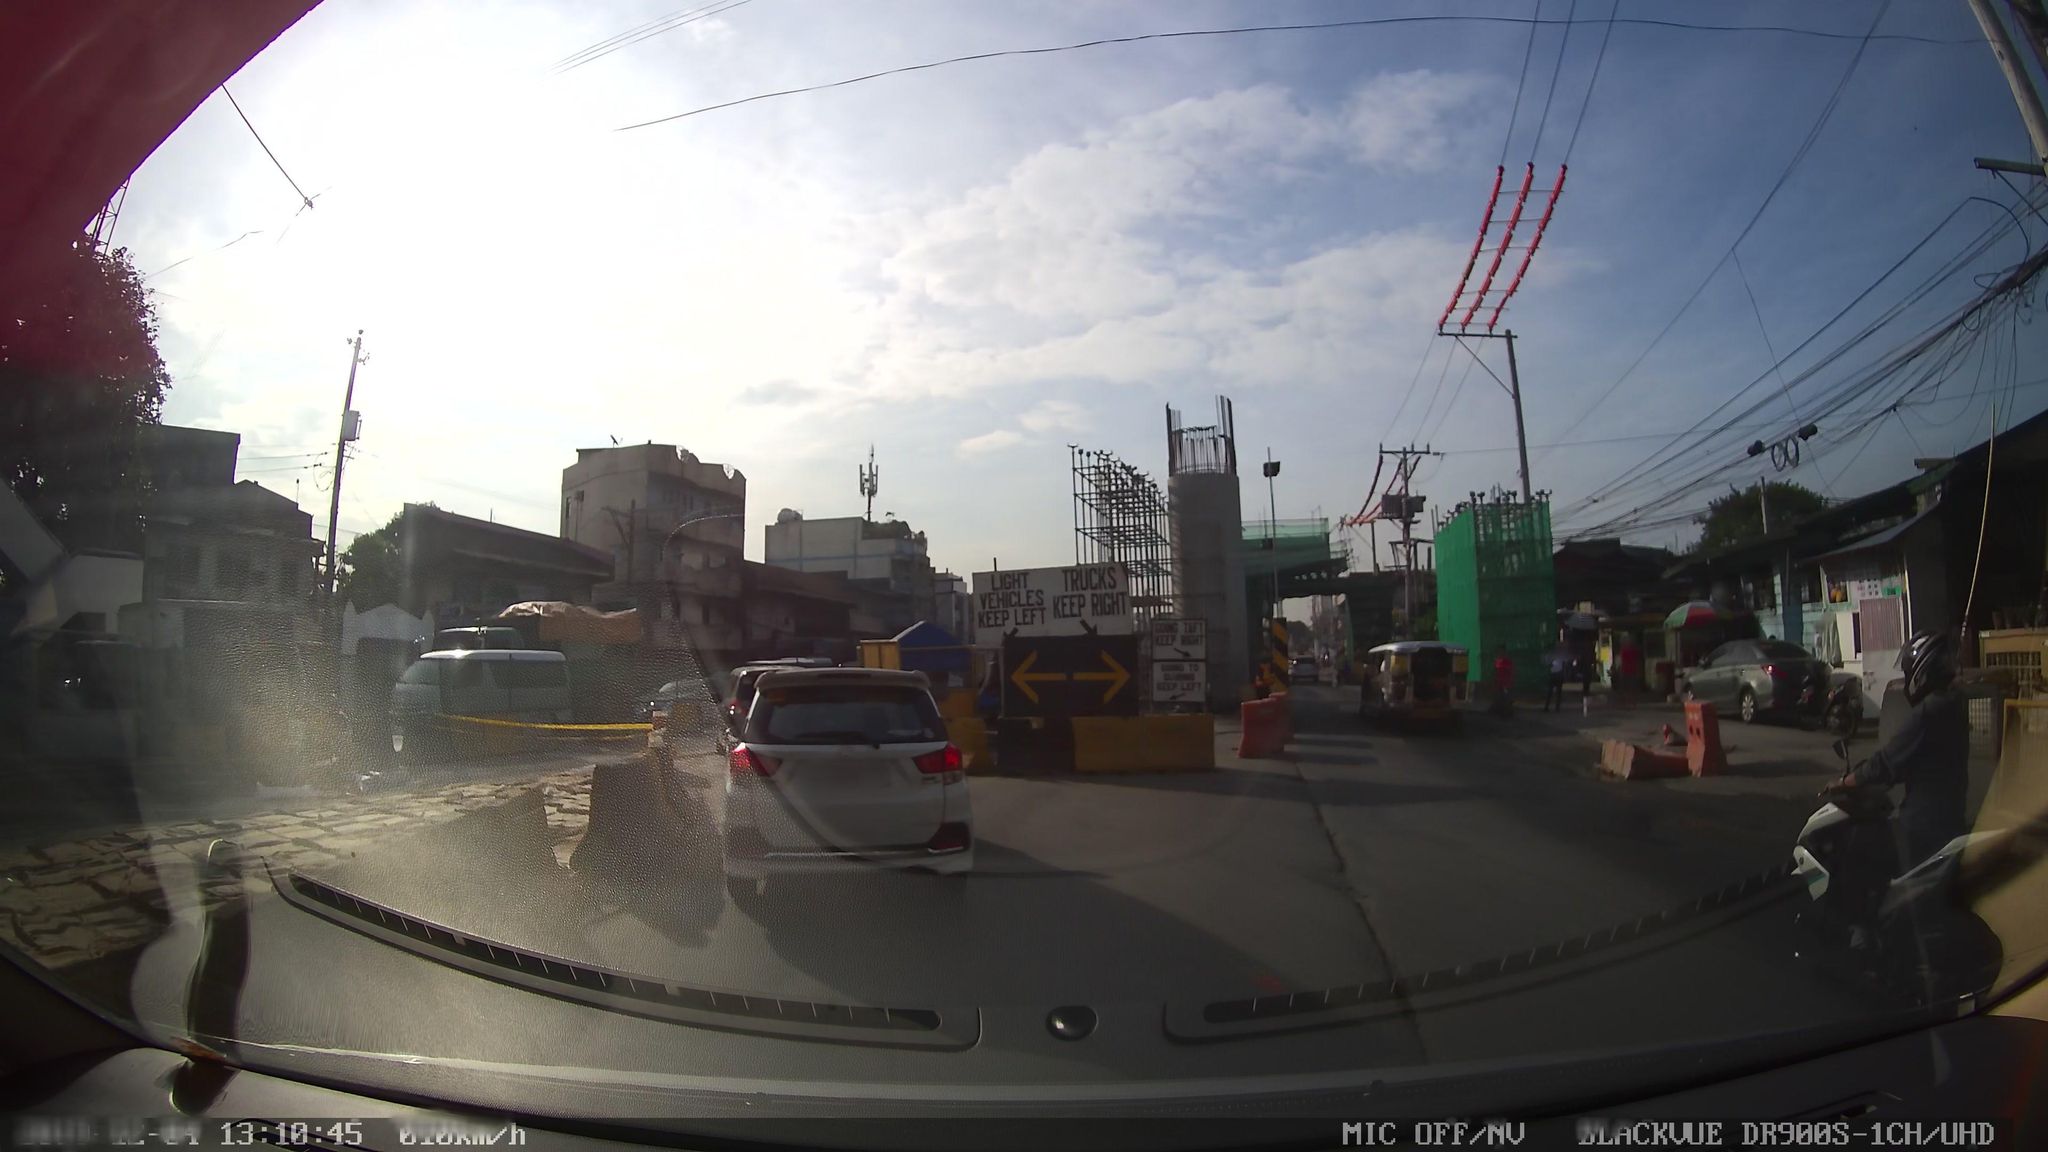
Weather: clear
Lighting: day
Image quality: good
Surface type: driving surface
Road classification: primary
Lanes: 3
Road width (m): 6.7
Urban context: urban centre
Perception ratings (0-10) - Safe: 2.06, Lively: 7.74, Beautiful: 1.1, Boring: 3.97, Depressing: 4.3, Wealthy: 0.72